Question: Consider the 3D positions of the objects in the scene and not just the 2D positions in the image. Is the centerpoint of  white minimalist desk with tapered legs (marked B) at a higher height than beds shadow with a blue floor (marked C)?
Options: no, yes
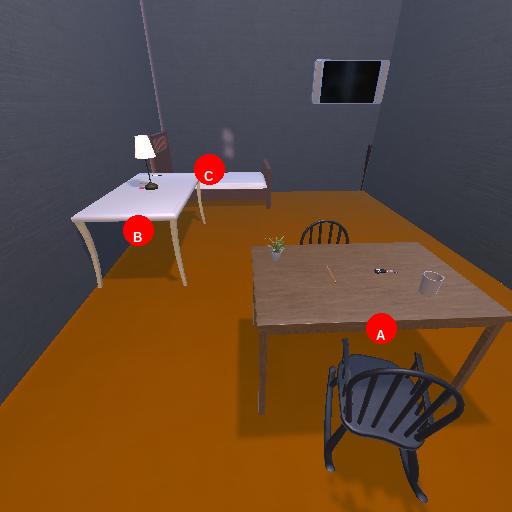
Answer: no